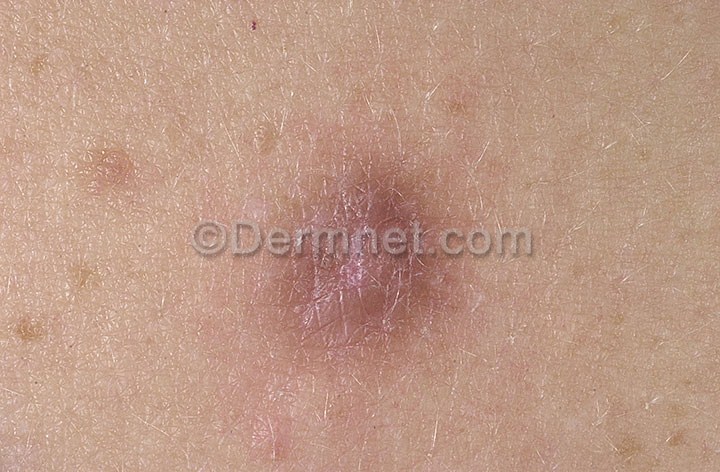
Disease: Seborrheic Keratoses and other Benign Tumors